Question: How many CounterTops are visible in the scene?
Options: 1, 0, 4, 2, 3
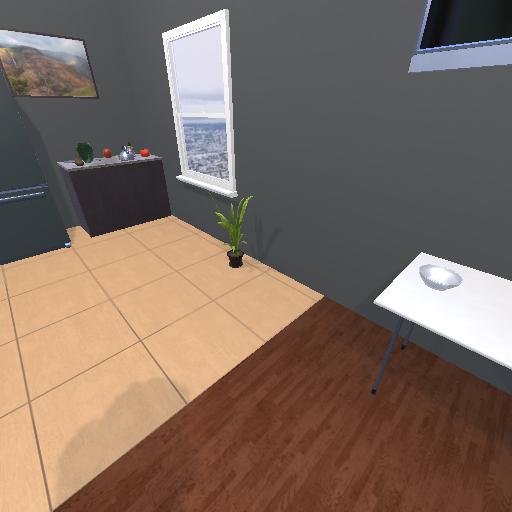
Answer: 1